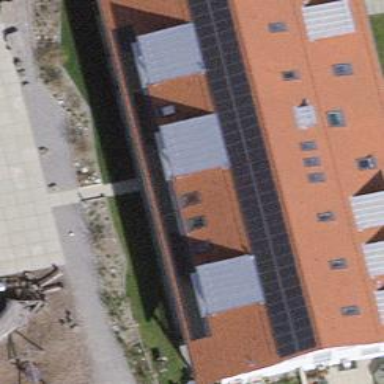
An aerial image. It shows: Solar power generator using photovoltaic panels.